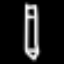
Label: pencil